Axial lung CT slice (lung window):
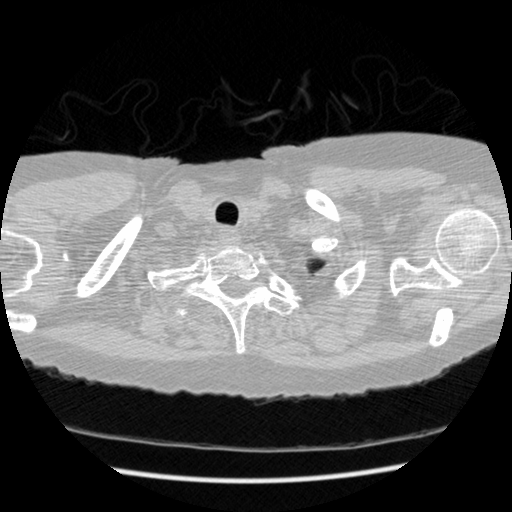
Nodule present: no